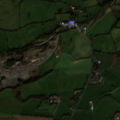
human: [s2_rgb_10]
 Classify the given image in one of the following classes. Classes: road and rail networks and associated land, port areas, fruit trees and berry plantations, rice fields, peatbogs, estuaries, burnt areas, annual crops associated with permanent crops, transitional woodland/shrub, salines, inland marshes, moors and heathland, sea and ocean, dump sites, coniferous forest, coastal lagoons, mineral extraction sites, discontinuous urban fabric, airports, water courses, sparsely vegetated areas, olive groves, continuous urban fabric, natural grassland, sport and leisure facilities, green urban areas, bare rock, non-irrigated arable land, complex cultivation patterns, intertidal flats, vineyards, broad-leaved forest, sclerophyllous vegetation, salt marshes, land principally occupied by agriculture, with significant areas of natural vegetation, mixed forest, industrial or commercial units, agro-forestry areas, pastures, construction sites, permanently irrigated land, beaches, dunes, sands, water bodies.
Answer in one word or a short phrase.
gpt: mineral extraction sites, pastures